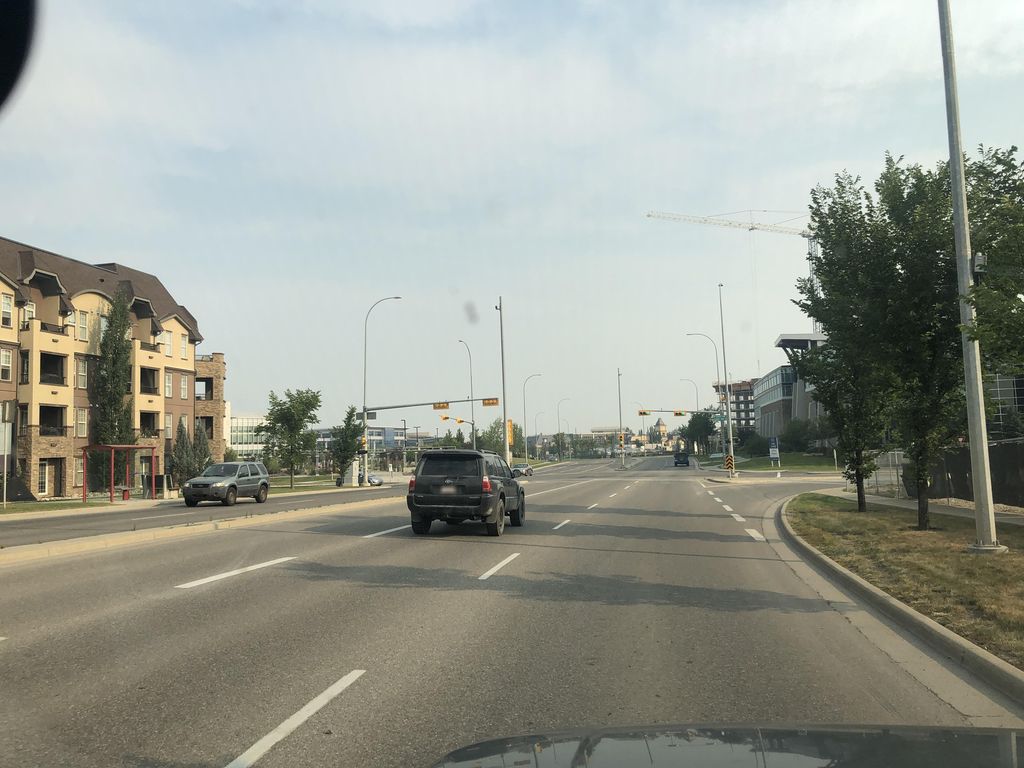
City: calgary